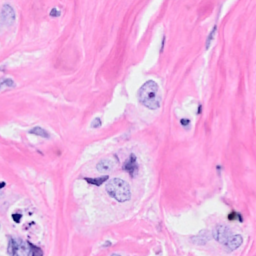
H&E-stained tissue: Breast